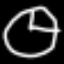
Label: clock